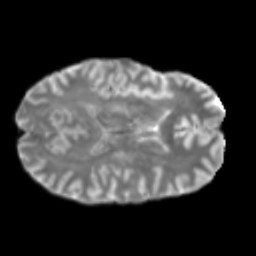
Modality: T2w
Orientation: axial
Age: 46
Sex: male
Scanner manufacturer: siemens
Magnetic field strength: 3 T
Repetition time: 5 s
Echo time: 0.092 s